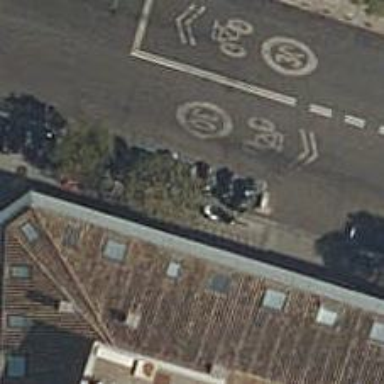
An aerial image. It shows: Motorcycle parking facility.